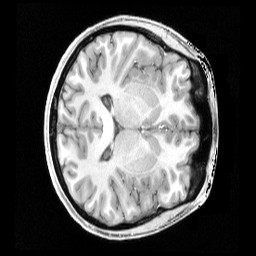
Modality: T1w
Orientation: axial
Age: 20
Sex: female
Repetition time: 2.4 s
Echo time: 0.00222 s